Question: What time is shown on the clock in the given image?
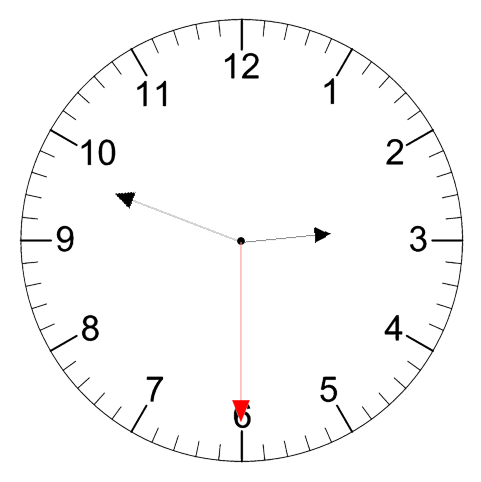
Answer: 02:48:30